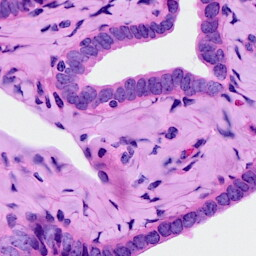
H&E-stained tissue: Ovarian